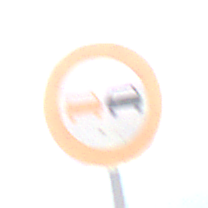
Verkehrszeichen: Ueberholverbot
Umgebung: Outdoor, Nature
Tageszeit: MorningAfternoon
Wetter: PartlyCloudy
Licht: Natural
Jahreszeit: NotSpecified
Kontrast: HighContrast